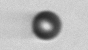
Label: bead